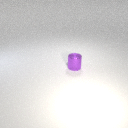
small purple metal cylinder